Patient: sex F, age 57
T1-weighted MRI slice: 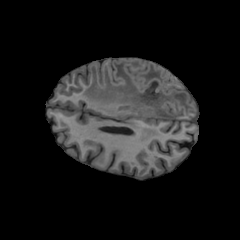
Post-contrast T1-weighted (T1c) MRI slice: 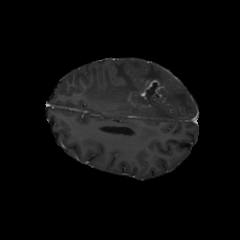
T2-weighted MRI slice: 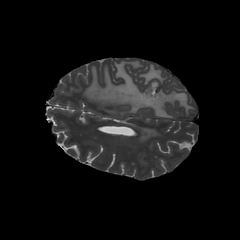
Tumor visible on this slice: yes
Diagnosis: Glioblastoma, IDH-wildtype
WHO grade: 4